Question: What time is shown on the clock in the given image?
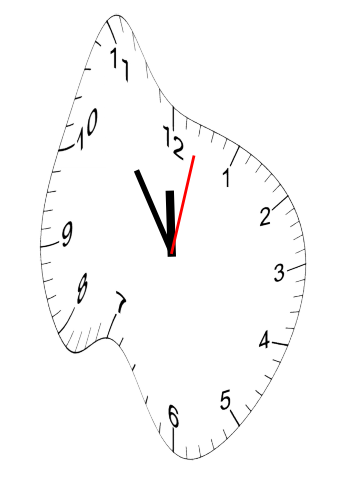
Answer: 11:54:02